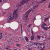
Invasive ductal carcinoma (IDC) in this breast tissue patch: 1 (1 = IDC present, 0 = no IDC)